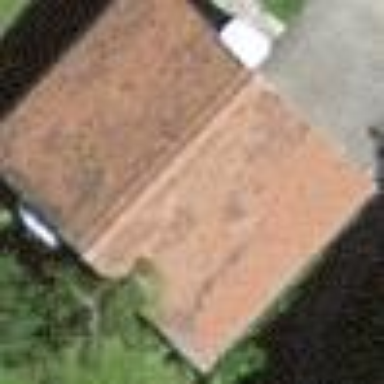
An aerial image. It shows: Garage.